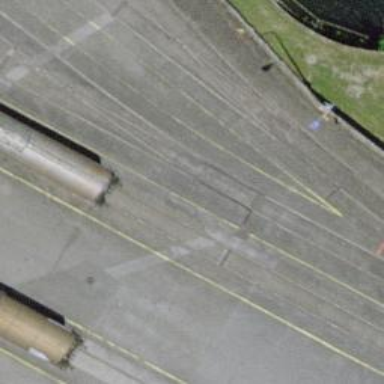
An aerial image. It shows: Single-track railway spur.